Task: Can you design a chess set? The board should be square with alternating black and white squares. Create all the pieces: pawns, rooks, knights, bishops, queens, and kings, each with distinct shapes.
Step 1749:
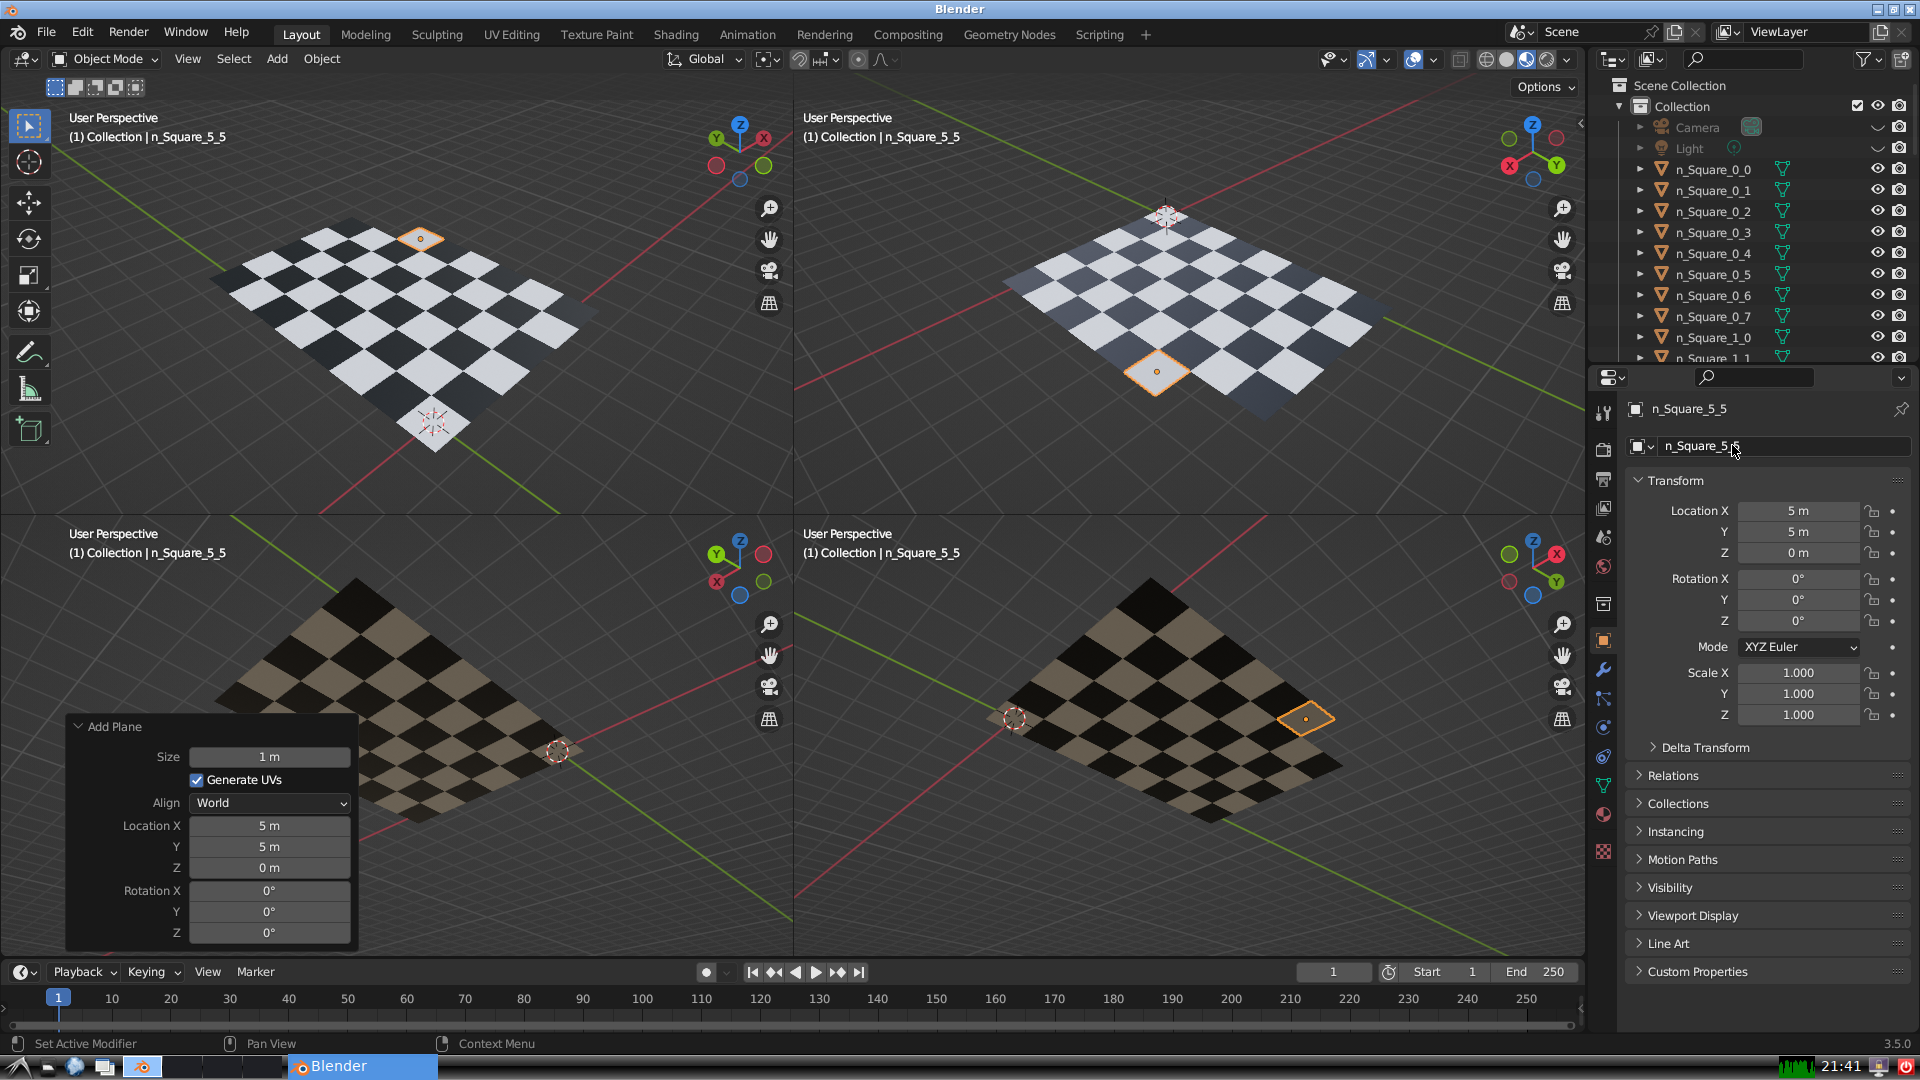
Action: {"mouse_move": [1603, 815]}